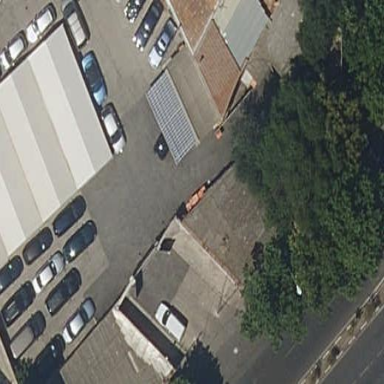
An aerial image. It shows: Car shop with surrounding wall.